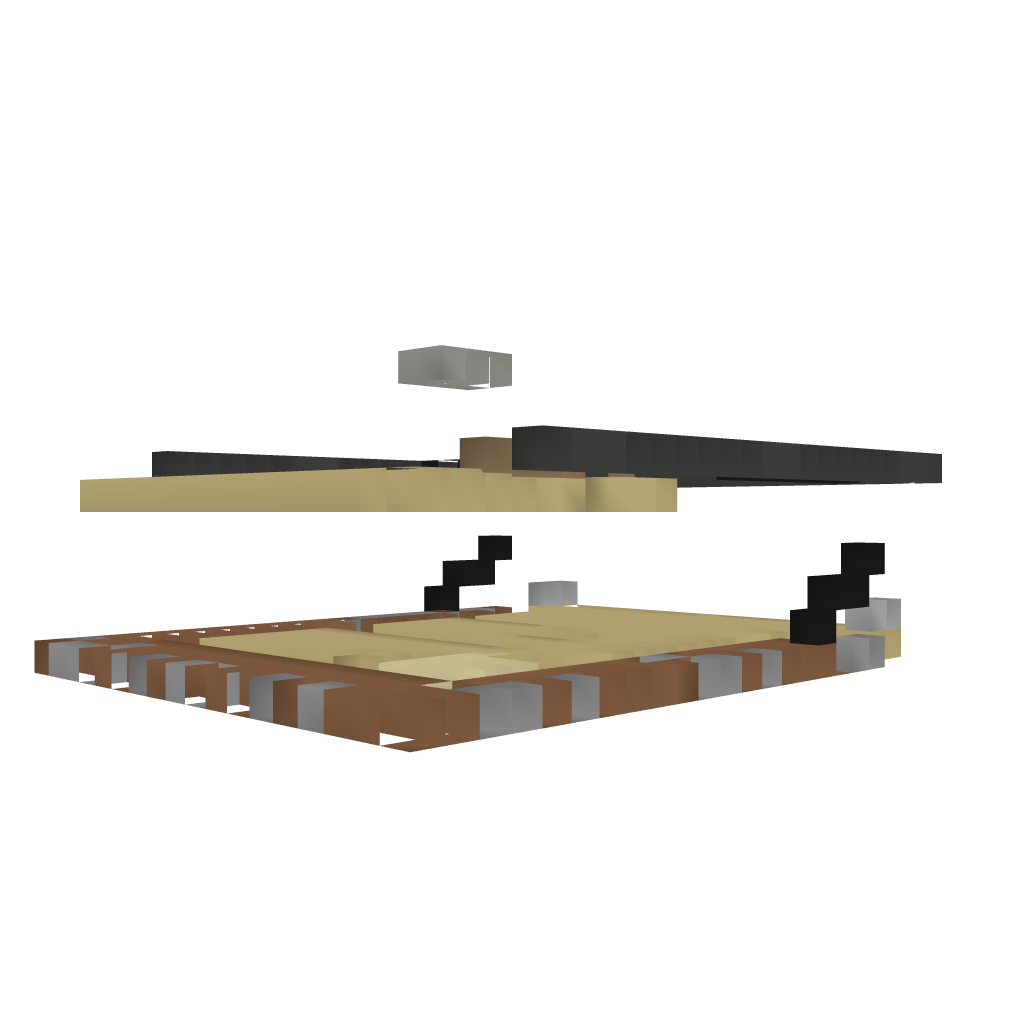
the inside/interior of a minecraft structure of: S-Shaped House - Unfurnished